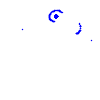
Particle: kaon